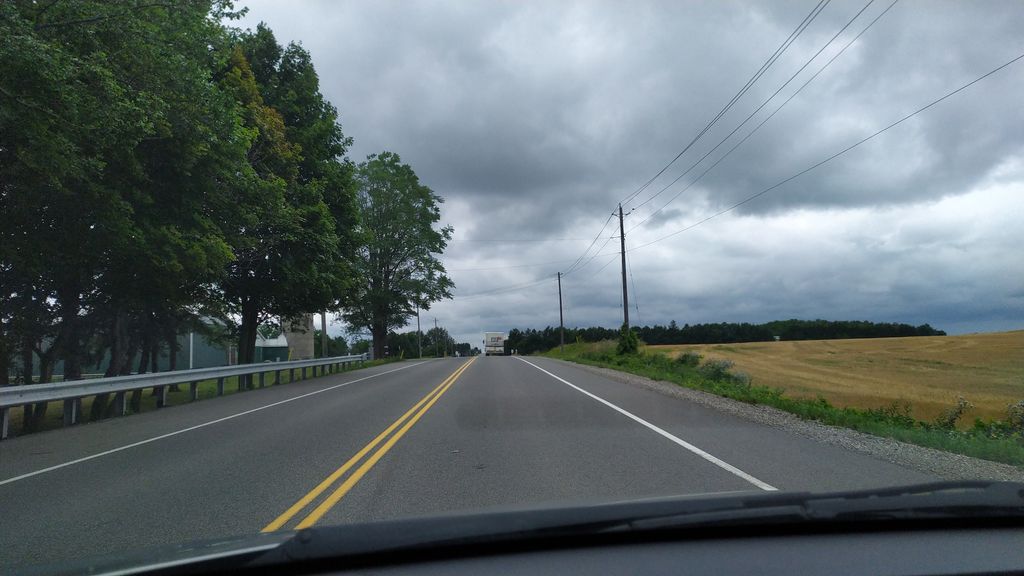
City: kitchener-waterloo